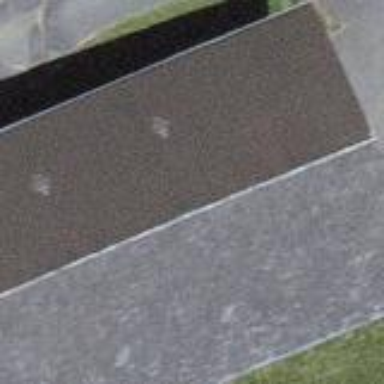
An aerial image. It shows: Shed.